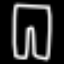
Label: pants